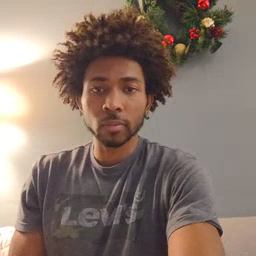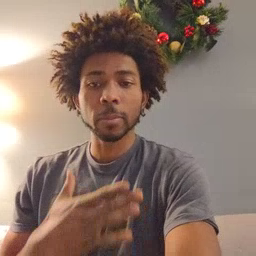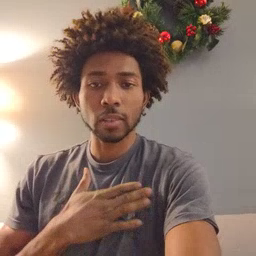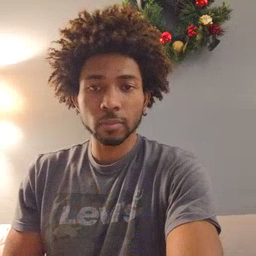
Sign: minemy